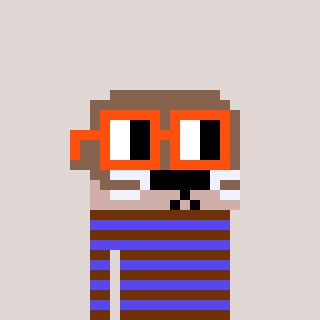
a pixel art character with square orange glasses, a otter-shaped head and a computerblue-colored body on a warm background